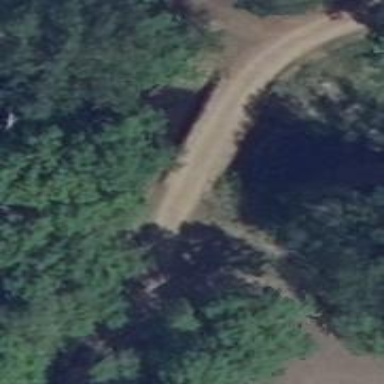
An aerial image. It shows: Unclassified road on concrete bridge.